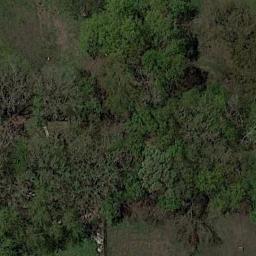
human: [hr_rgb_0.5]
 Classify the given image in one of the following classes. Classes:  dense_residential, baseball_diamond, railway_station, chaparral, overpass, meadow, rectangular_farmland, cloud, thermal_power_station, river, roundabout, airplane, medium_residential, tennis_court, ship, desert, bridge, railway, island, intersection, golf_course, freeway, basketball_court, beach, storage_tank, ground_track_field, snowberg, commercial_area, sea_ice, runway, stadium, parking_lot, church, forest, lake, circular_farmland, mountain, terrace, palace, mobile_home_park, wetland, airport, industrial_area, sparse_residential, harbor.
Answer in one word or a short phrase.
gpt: forest